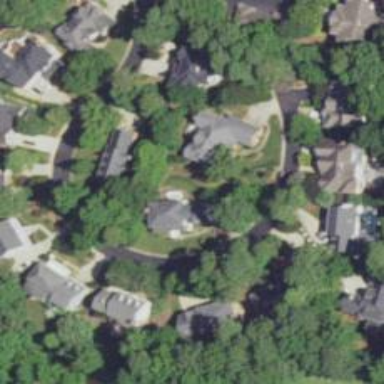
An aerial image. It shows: Residential area within neighborhood.